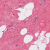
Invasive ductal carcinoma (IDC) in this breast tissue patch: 0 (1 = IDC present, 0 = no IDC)